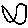
Label: fish